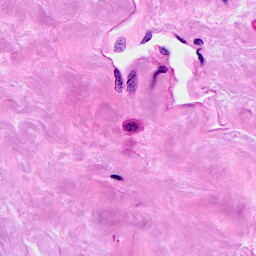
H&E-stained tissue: Breast